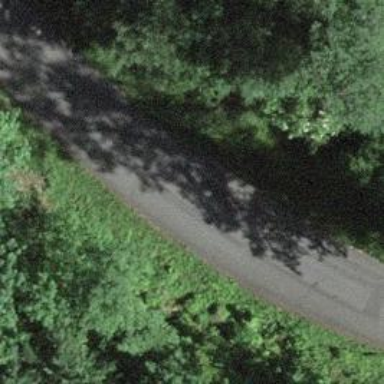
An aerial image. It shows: Tertiary road.